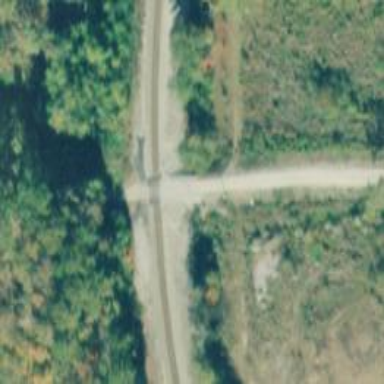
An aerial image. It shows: Railway track.